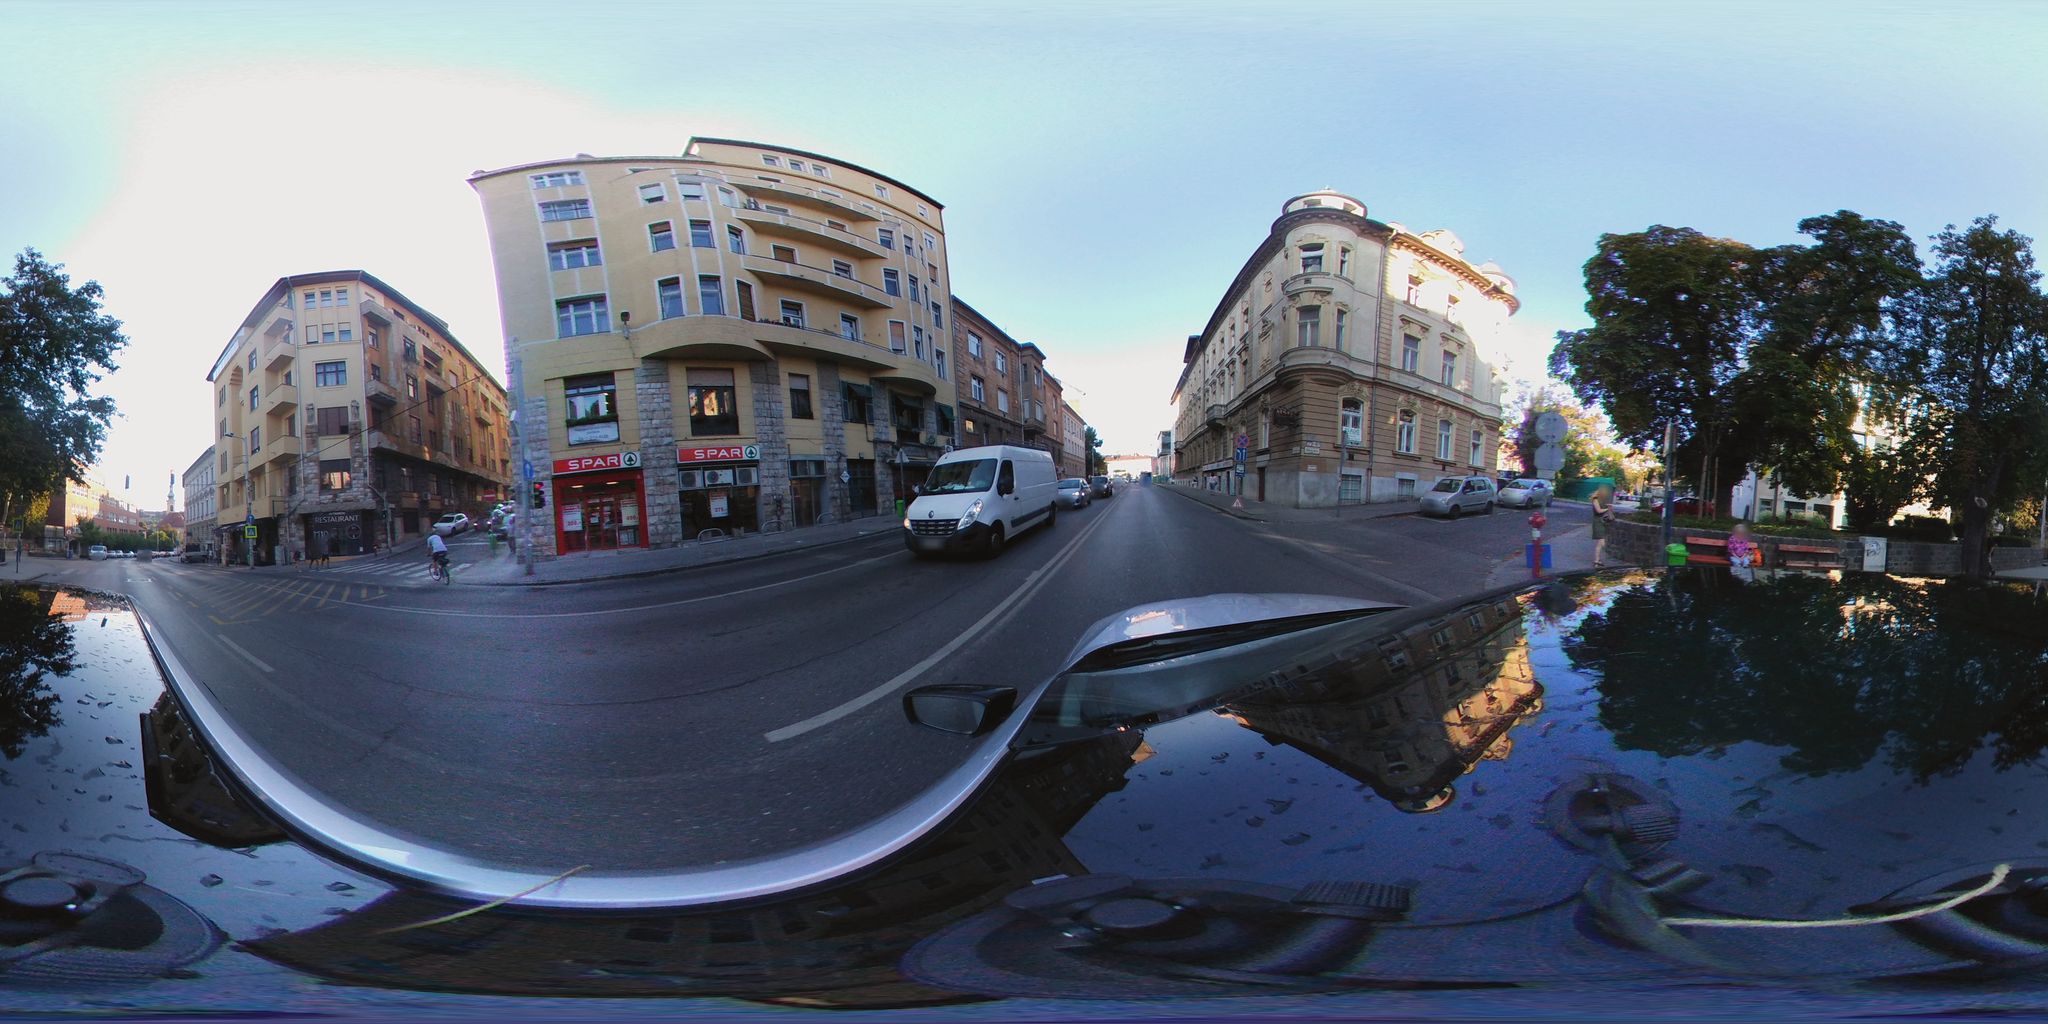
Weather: clear
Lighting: day
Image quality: slightly poor
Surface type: railway
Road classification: tertiary
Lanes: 3
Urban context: urban centre
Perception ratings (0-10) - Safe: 1.22, Lively: 3.33, Beautiful: 6.99, Boring: 3.66, Depressing: 5.17, Wealthy: 2.23